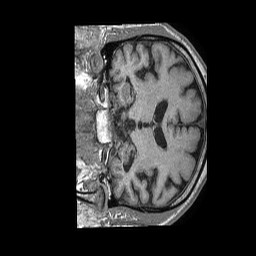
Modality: T1w
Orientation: coronal
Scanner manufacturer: philips
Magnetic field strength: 1.5 T
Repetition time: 0.008004 s
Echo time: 0.003686 s